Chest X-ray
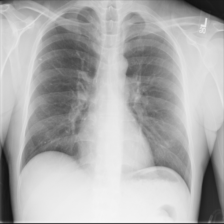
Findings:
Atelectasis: negative
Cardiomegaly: negative
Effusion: negative
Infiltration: negative
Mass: negative
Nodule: negative
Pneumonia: negative
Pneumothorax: negative
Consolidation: negative
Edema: negative
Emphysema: negative
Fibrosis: negative
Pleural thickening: negative
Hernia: negative